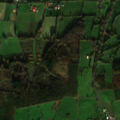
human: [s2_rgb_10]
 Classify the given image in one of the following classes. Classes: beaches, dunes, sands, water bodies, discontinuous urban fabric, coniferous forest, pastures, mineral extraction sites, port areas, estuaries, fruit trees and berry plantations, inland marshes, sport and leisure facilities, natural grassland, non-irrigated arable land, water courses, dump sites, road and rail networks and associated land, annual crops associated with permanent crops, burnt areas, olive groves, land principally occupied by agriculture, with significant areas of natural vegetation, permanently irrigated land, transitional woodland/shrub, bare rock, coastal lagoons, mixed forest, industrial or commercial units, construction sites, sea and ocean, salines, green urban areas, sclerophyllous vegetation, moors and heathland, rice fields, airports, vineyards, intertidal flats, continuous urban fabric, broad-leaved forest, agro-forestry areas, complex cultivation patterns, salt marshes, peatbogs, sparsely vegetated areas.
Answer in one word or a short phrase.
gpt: pastures, mixed forest